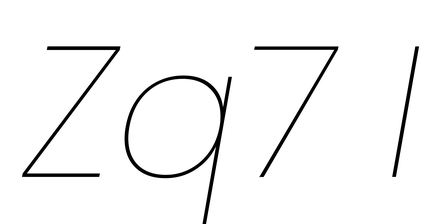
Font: Poppins-ThinItalic